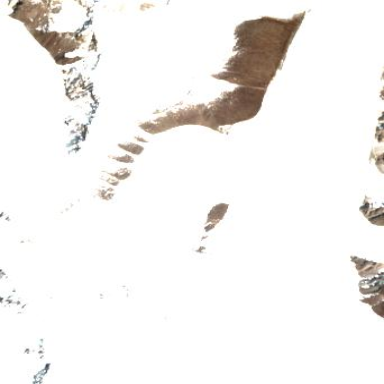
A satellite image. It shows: Stunning view of glacier.